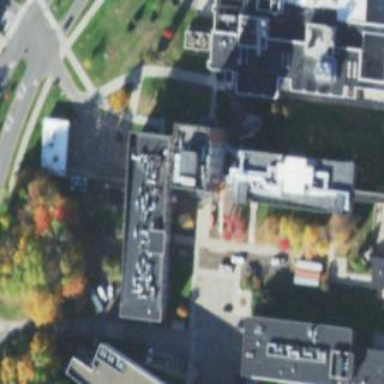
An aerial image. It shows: View of university building.